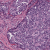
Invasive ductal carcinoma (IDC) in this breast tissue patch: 1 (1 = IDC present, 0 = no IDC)